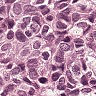
Metastatic tissue present: yes